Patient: sex M, age 44
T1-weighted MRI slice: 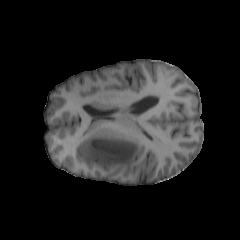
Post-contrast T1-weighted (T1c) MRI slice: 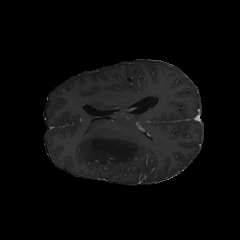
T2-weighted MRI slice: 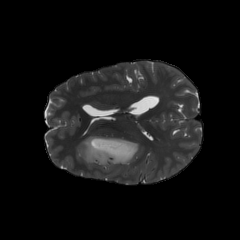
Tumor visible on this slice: yes
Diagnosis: Astrocytoma, IDH-mutant
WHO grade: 3